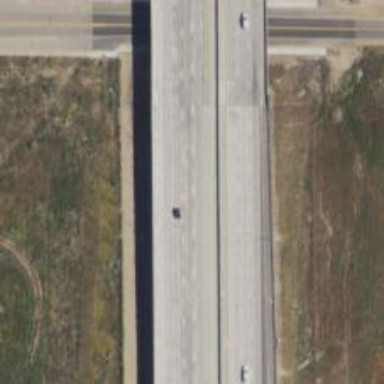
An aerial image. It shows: View of motorway.